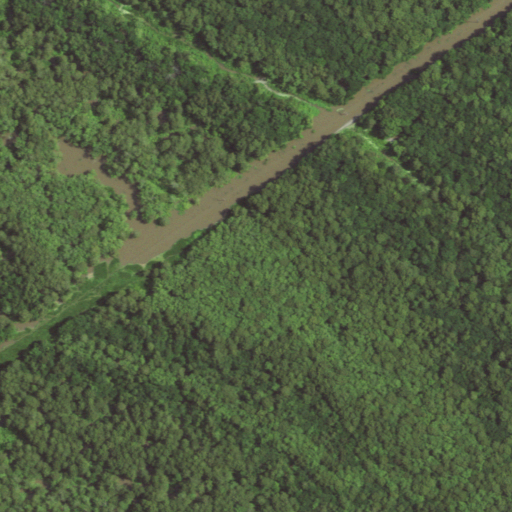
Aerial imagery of island in Louisiana named Cypress Island containing woody wetlands, herbaceous wetlands, and open water